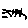
Label: line